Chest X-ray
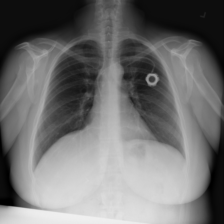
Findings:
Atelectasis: negative
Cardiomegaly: negative
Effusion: negative
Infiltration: negative
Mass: negative
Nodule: negative
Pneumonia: negative
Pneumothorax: negative
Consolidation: negative
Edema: negative
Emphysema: negative
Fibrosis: negative
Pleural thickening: negative
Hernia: negative